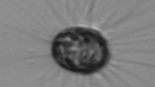
Label: Corethron_hystrix